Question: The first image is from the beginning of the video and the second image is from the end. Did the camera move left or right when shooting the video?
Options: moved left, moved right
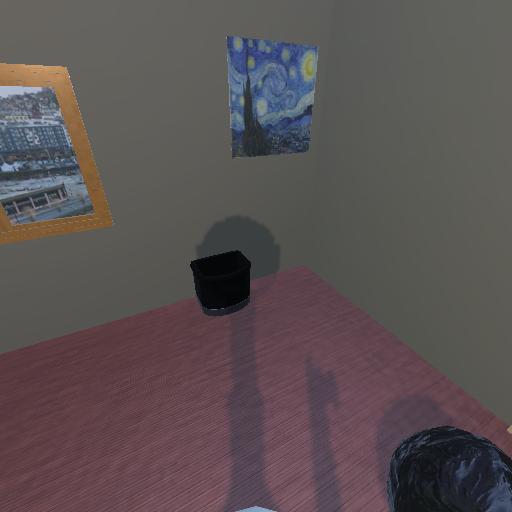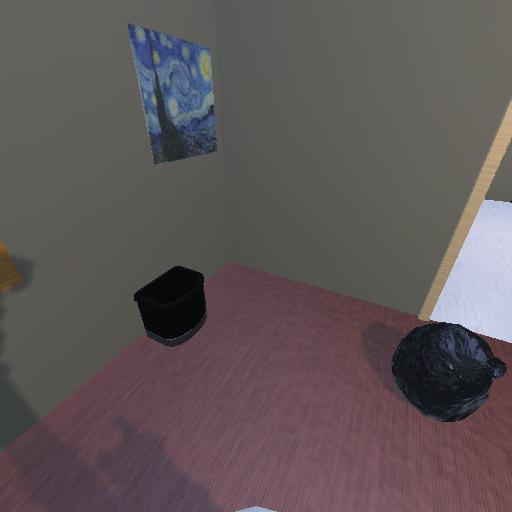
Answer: moved left